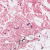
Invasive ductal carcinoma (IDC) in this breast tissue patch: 0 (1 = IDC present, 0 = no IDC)